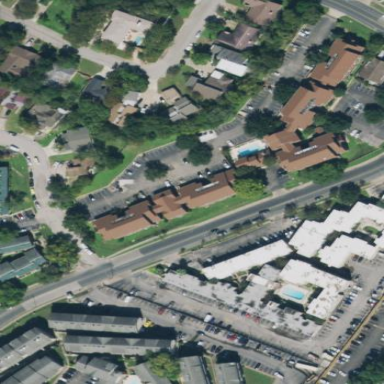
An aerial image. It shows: Condominium within residential area.